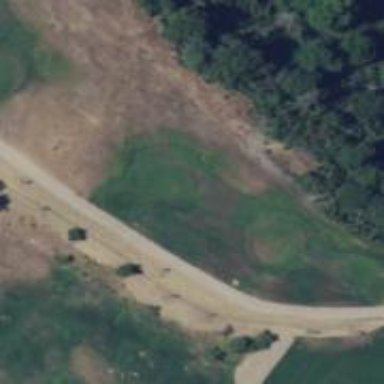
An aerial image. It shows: Golf tee.